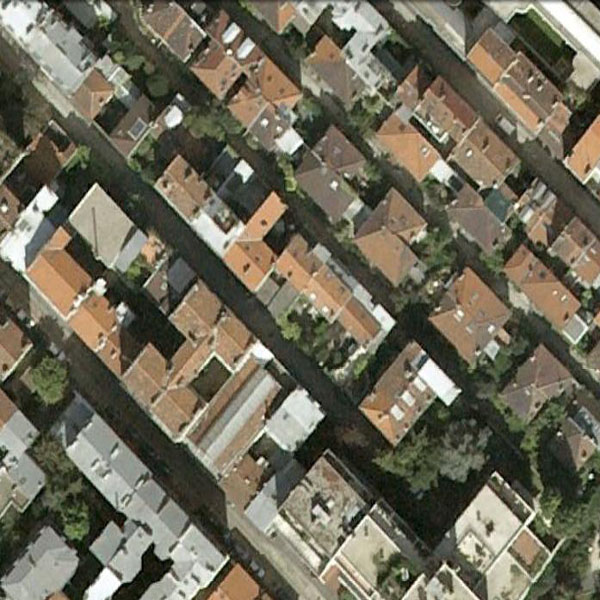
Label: Residential